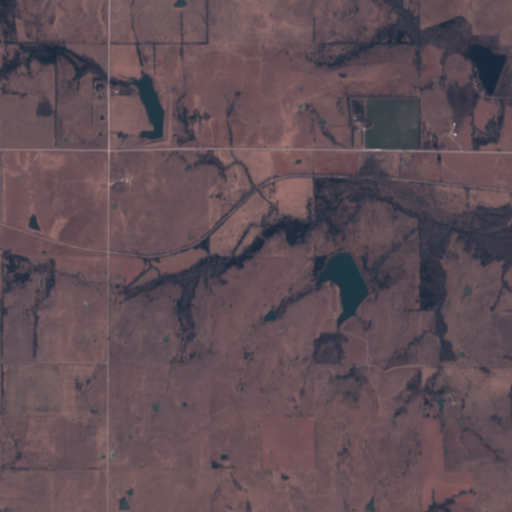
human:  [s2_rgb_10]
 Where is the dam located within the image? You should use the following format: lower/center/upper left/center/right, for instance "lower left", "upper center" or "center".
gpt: The dam is located in the upper right of the image.
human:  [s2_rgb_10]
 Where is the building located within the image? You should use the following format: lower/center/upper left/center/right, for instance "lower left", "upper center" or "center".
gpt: The building is located in the upper right of the image.
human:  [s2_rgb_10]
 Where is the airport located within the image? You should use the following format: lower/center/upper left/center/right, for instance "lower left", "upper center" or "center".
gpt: There is no airport in the image.